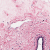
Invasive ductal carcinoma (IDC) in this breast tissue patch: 0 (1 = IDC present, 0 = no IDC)